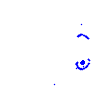
Particle: pion